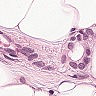
Metastatic tissue present: yes